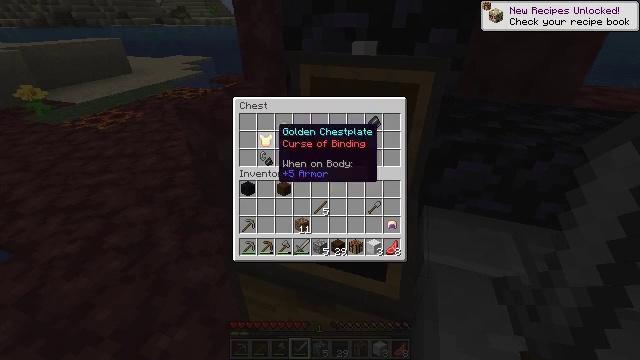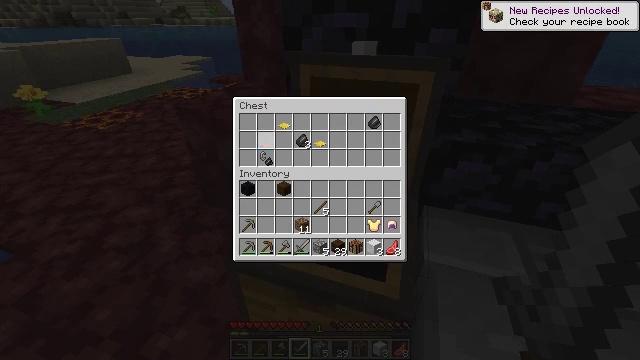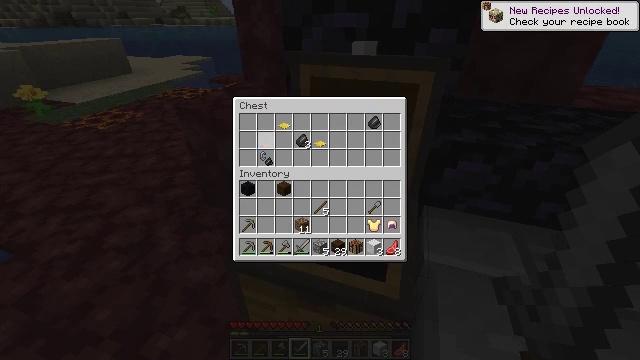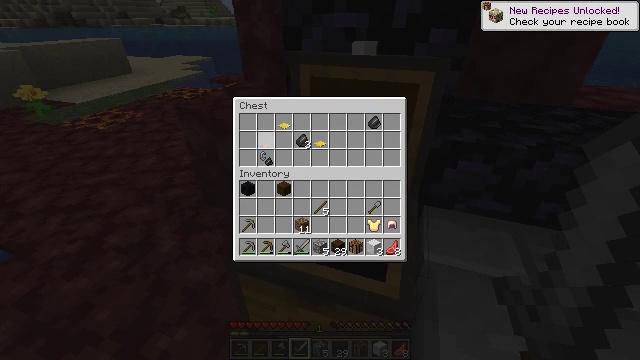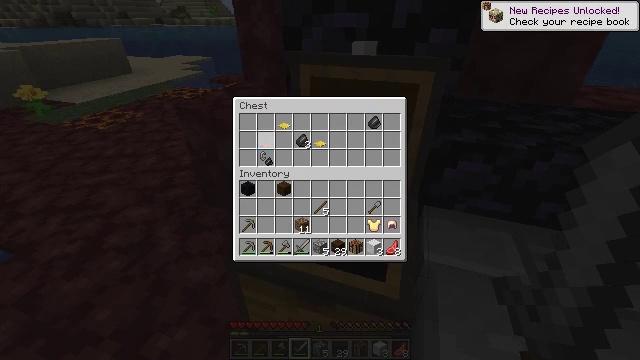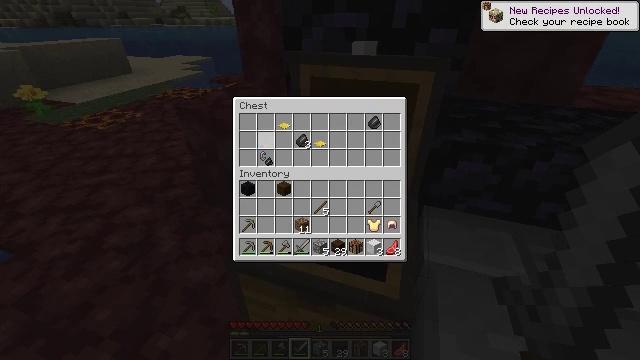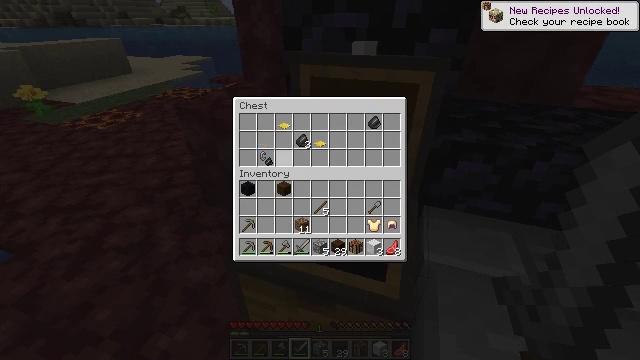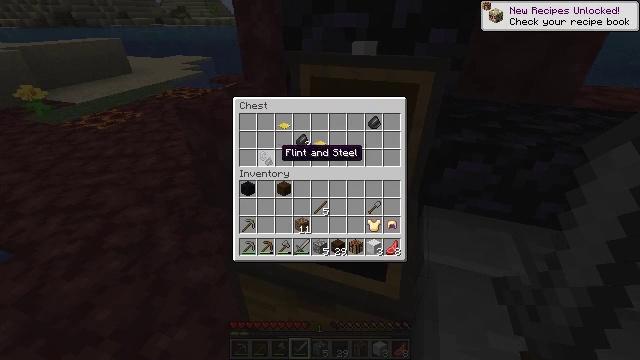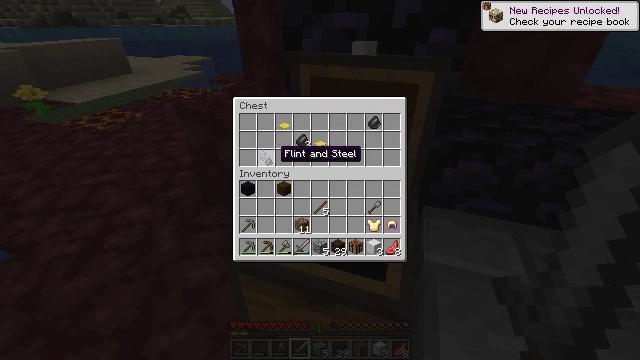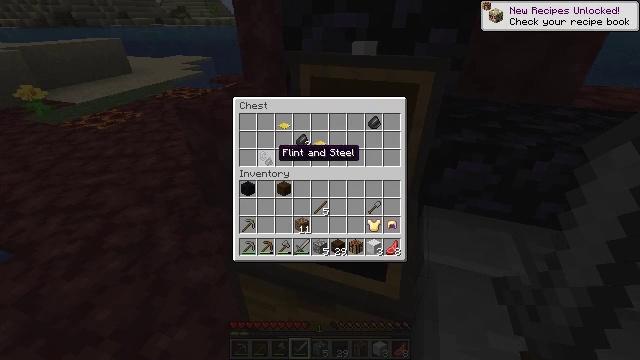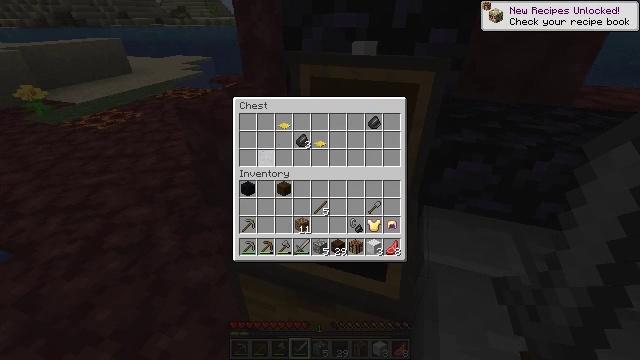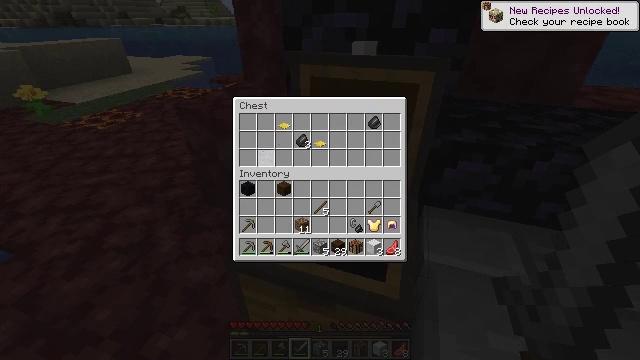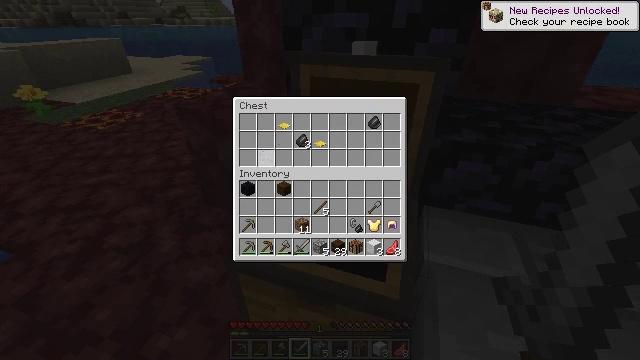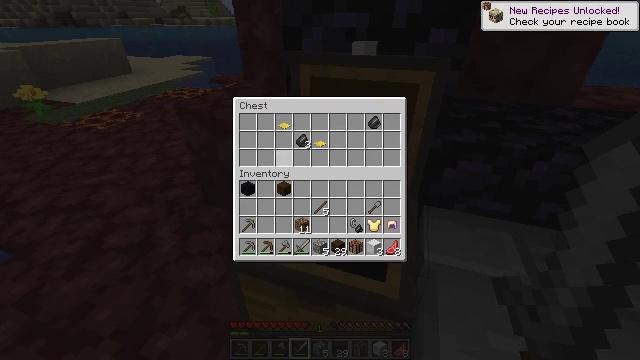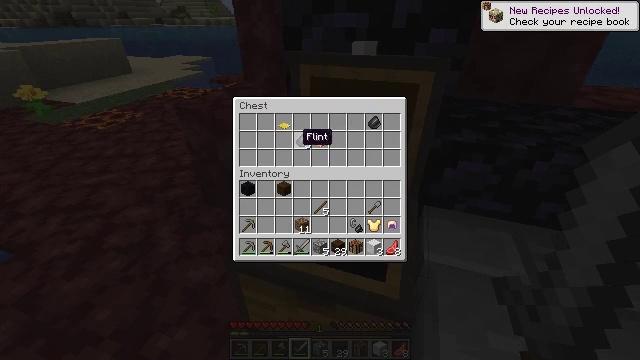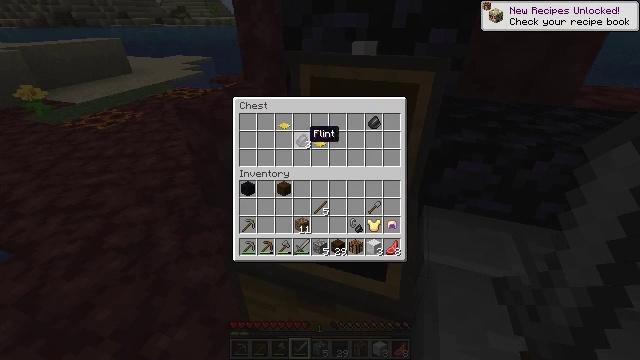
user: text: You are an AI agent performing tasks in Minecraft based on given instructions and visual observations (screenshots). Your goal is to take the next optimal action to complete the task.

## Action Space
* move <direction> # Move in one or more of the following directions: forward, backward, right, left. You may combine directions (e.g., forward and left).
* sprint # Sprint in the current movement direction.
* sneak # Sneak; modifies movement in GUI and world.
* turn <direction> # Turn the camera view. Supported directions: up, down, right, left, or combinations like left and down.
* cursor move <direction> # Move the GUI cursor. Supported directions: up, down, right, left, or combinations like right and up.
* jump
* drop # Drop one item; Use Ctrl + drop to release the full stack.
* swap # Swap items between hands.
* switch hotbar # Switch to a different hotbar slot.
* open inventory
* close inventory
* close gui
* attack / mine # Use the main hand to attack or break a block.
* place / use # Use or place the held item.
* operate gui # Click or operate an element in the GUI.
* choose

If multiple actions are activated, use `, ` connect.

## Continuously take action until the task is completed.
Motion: motion action
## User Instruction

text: Gather sand from the desert.
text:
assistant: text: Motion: sneak, operate gui
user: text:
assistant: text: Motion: sneak, operate gui
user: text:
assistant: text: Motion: sneak, operate gui
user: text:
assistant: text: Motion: sneak, operate gui
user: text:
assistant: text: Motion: sneak
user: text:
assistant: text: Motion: sneak, cursor move down
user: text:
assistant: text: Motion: sneak
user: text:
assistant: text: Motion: sneak
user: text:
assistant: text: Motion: sneak
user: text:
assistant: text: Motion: sneak, operate gui
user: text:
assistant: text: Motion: sneak, operate gui
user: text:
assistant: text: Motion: sneak, operate gui
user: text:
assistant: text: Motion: sneak, cursor move right and up
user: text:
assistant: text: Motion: sneak, cursor move right and up
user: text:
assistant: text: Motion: sneak, cursor move right
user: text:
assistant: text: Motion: sneak, operate gui
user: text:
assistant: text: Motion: sneak, operate gui
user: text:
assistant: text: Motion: sneak, operate gui
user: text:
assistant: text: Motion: sneak, operate gui
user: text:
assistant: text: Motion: sneak
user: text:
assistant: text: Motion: sneak
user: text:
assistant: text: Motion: sneak
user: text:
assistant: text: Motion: sneak
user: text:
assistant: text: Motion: sneak
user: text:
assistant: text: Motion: sneak
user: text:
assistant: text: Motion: sneak
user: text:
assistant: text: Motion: sneak
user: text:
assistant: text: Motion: sneak
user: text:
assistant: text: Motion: sneak
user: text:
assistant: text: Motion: sneak